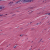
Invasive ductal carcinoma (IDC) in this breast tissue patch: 1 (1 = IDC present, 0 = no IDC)